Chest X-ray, AP view. Patient: 49 years old, sex M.
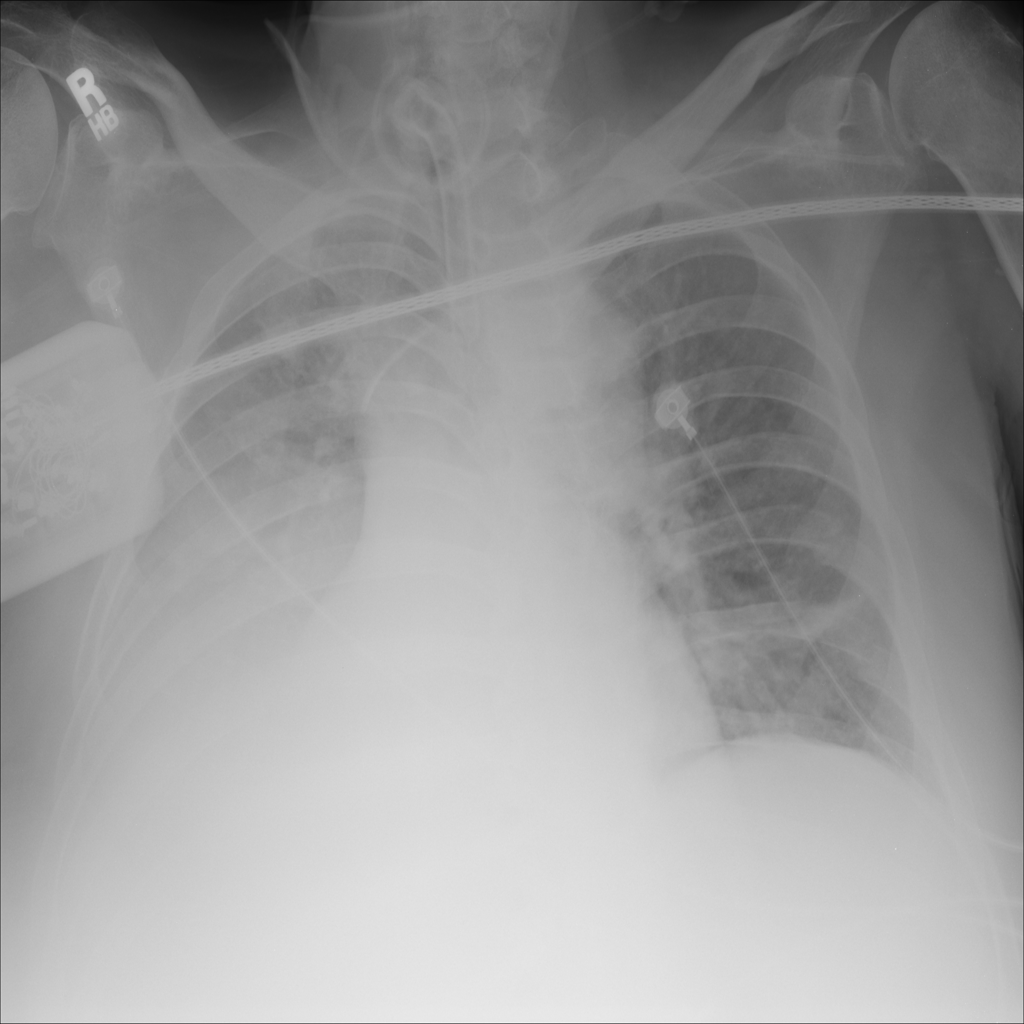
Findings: Effusion